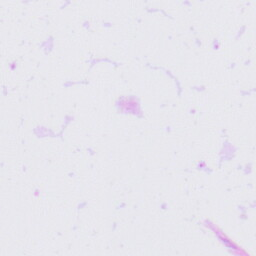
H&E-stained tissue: Tonsil